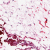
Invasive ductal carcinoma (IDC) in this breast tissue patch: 0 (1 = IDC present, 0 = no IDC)